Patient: sex M, age 21
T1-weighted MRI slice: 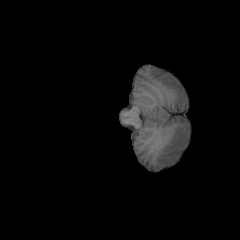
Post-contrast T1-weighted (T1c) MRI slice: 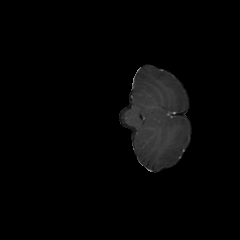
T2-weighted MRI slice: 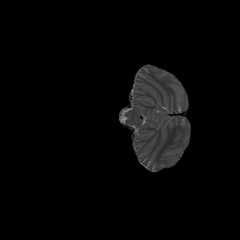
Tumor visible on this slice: no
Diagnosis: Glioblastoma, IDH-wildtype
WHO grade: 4